Interaction volume radius: 5 \u00c5
Interaction volume height: 30 \u00c5
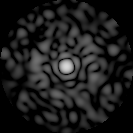
Disorder parameter: 0.8843